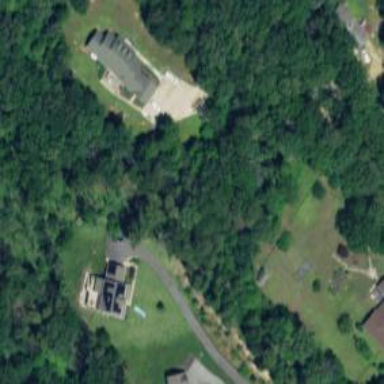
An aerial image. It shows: Driveway.